Question: This question is about UML class diagrams in the analysis phase.
I've made up a minimal example for illustration purposes:

A ticket is valid for one seat and one specific seminar.
A seat can be assigned to multiple tickets, but only to one unique ticket/seminar combination.
(The same goes for the seminar and a unique ticket/seat combination.)
The diagram does not reflect that. I've marked the wrong multiplicities in red.
What options (the more the better) do you know to model the requirement correctly?
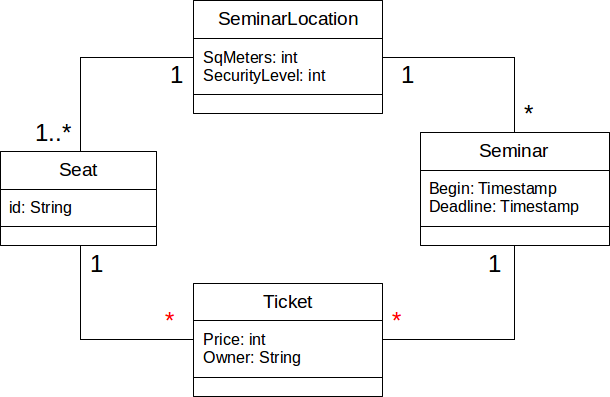
Answer: That kind of commutative consistency check cannot be expressed either by UML or Entity Relationship diagrams. By the way, you can't express either that, from a ticket instance, the path ticket -> seat -> seminar location must lead to the same instance as ticket -> seminar -> seminar location.
Formally, the multiplicities you marked in red are correct. A seat sees more than one ticket, just for different seminars, and the other way round.
So the only solution I can offer is to include the requirement in the textual specification of those relationships. That's not a bad thing, as any finite set of graphical symbols could only express a subset of all possible requirements.